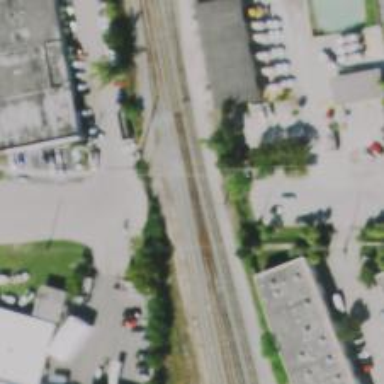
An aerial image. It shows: Railway track.